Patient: sex F, age 66
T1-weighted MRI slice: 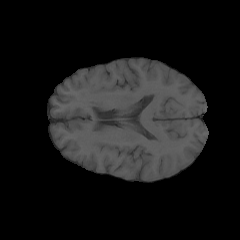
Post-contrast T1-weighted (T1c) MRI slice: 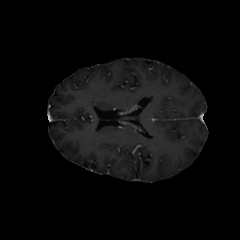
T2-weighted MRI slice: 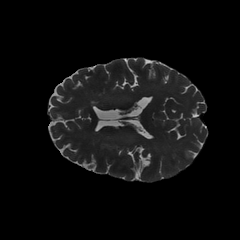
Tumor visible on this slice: no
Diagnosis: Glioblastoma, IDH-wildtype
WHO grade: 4